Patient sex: F
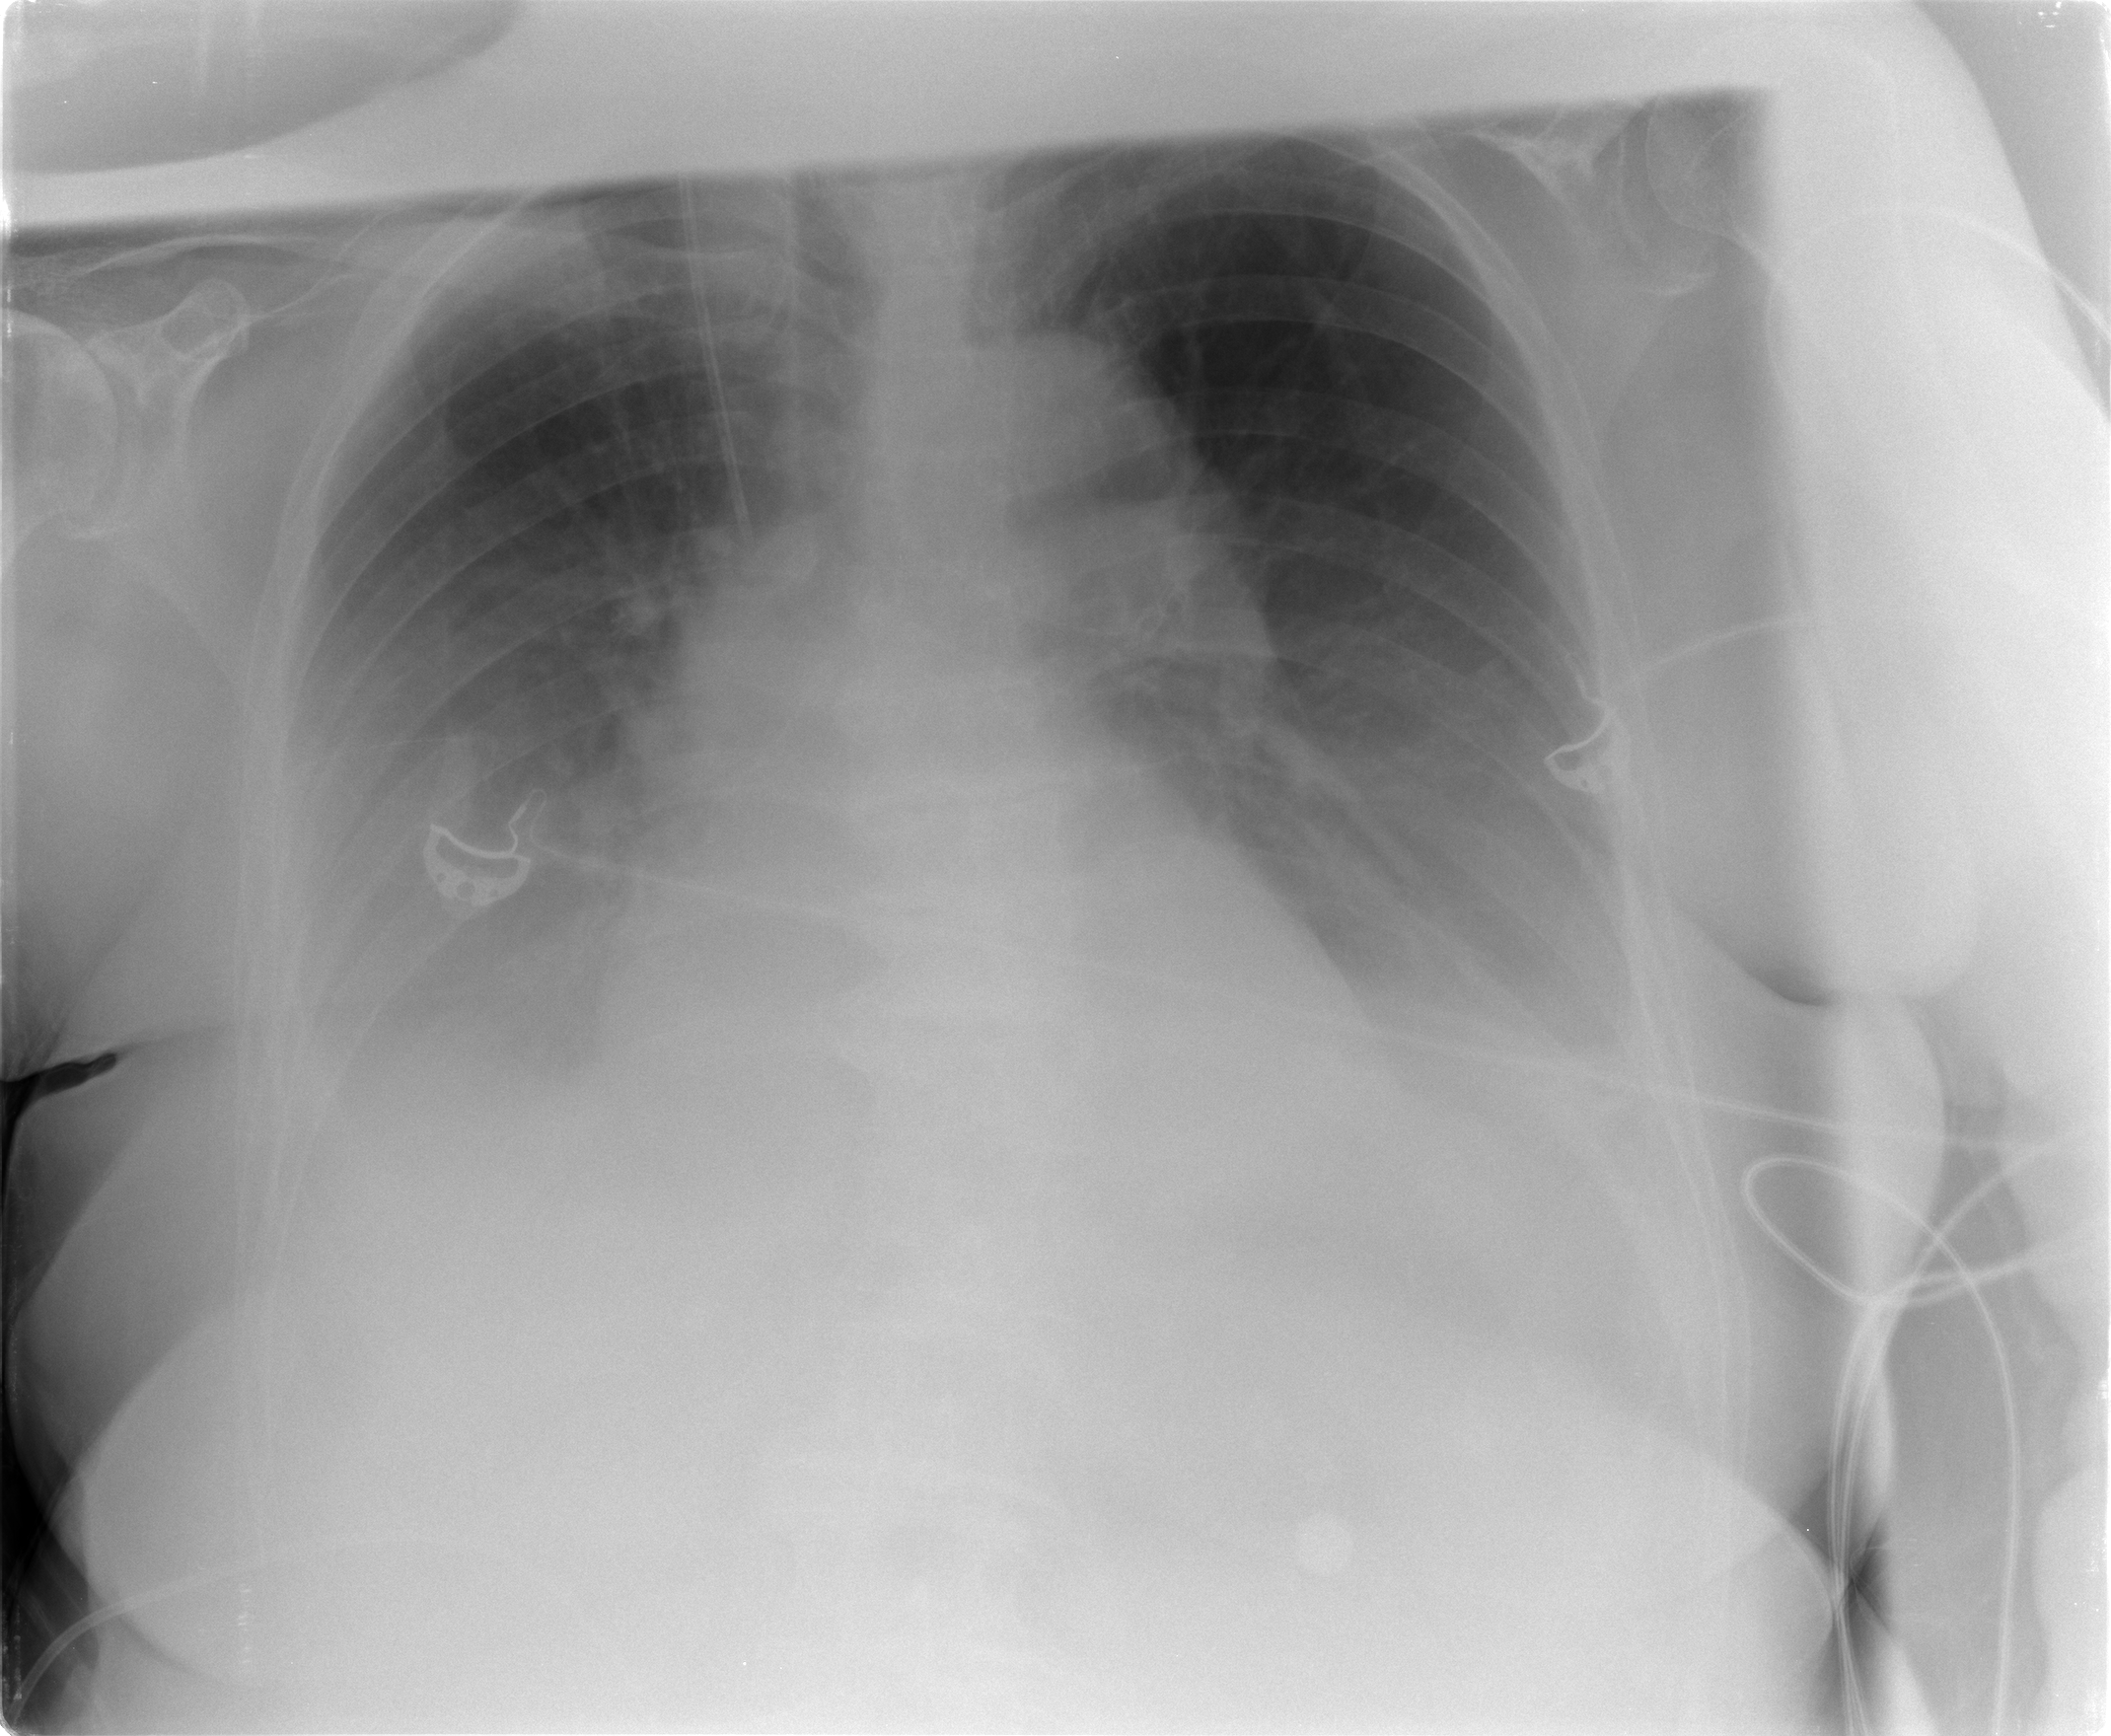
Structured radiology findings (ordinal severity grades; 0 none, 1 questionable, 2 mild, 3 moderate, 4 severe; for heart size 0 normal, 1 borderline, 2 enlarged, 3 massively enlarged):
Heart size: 0
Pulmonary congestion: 2
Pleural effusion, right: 2
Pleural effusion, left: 2
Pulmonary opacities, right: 0
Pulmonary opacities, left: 0
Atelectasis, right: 0
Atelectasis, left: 0